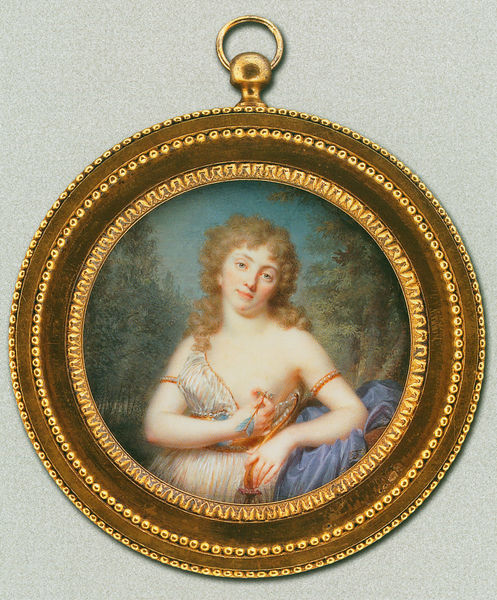
Titel: Dame mit Amors Pfeil
Künstler: Jean-Baptiste Jacques Augustin
Institution: Miniaturensammlung Tansey
Schlagwörter: baum, blau, gemälde, hand, himmel, nackt, weiß, bäume, mädchen, blume, brust, busen, frau, frisur, kleid, mund, nase, schmuck, blick, blond, jung, augen, gesicht, rahmen, samt, bild, portrait, porträt, gold, haare, stoff, dekolletee, locken, rokoko, schulter, wald, kreis, rund, tondo, brüste, lasziv, kette, büste, uhr, metall, brustwarze, erotik, medaillon, vergoldet, zweig, rückseite, armreif, verführung, anhänger, pfeil, öse, chiton, madaillon